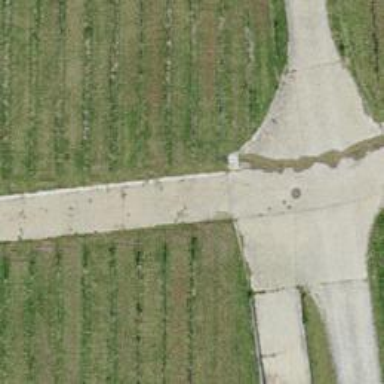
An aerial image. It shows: Concrete track with grade1 quality.